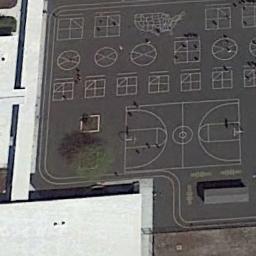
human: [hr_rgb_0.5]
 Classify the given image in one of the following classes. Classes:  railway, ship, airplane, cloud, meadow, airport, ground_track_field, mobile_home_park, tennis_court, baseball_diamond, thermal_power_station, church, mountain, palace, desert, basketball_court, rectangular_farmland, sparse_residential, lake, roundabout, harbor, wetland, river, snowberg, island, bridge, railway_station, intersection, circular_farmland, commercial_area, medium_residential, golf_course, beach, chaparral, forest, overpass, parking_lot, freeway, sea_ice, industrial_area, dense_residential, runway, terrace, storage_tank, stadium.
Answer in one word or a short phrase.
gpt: basketball_court